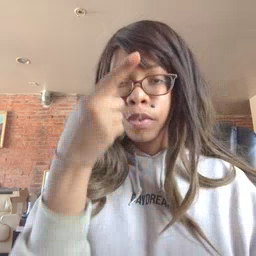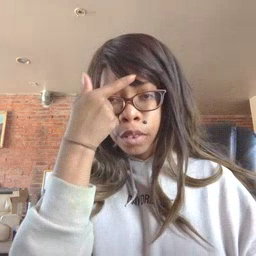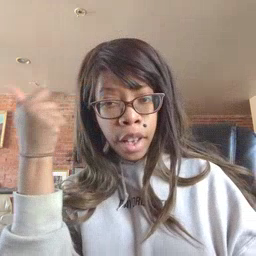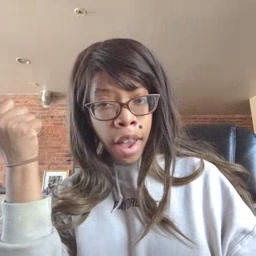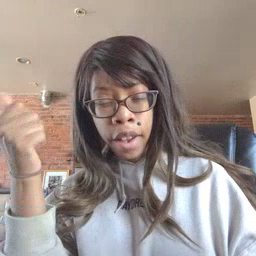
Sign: mad